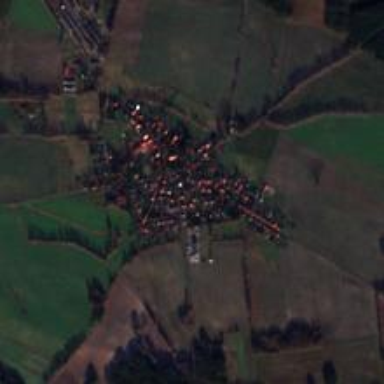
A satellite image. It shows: Village.